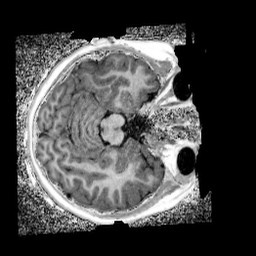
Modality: UNIT1_denoised
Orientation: axial
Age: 9
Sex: female
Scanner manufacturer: siemens
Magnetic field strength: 3 T
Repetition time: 4 s
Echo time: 0.00299 s